Question: I'm working on some PHP that creates a table from a database, and this one section is stumping me, the table heading and footer echoes perfectly fine, but the rows get split up, the contents inside the get put outside the table, but the gets put correctly inside:
Here's what it looks like:

'''
$STH = $DBH->query($query_complete);
// Perform the query
$STH->setFetchMode(PDO::FETCH_ASSOC);
$row = $STH->fetch();
// Initialize our variables used for row counts, etc.
$i = 0;
$prevRowHour = 25; // Start at 25th hour as nothing will match this first-up.
$rowCount = $STH->rowCount();
if($rowCount==0) {
echo 'There are no results for this time frame.';
}
else {
// Create our table heading
echo <<<EOD
<table class="tablesorter" id="trendTable">
<thead>
<tr>
<th>Hour added</th>
<th>Case Number</th>
<th>Device</th>
<th>Component</th>
<th>Tier</th>
<th>Resolved</th>
<th>Exact Time Added</th>
</tr>
</thead>
<tbody>
EOD;
// Save the output into a variable to output after the sort order div
while($row = $STH->fetch()) {
// Check if this hour matches the last.
if ($prevRowHour != $row['hour'] ) {
// If it doesn't -> Create new row
// Then make our fresh row
/* ~~~THIS LINE OUTPUTS WEIRDLY~~~ */ echo '<tr colspan="7">'.$row['hour'].'</tr>'; // THIS OUTPUTS ALL WEIRDLY
}
// Either way, we add a new row.
$prevRowHour = $row['hour'];
$i++;
}
echo <<<EOD
</tbody>
</table><!-- end of trendTable -->
EOD;
}
'''
The line that appears to be having the issue is:
'''
/* THIS LINE OUTPUTS WEIRDLY */ echo '<tr colspan="7">'.$row['hour'].'</tr>'; // THIS OUTPUTS ALL WEIRDLY
'''
Here is the section of HTML this segment has been outputting (Tested in Chrome, Safari and FireFox on OS X) according to the element inspector:
<URL>
Yet in the view-source: it displays properly:
'''
..<tbody><tr colspan="7">13</tr><tr colspan="7">11</tr><tr colspan="7">10</tr>..
'''
I've removed all javascript and disabled it to confirm that it's not an outside issue. It occurs when there is no css/nojs and is pure HTML from the PHP.
I also switched out all the echo'd EOD to a regular single-line string.
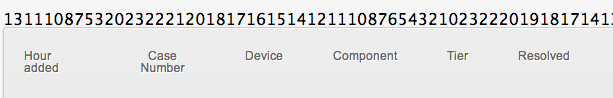
Answer: You don't have any '<td>' elements. Contents of a table that are not in a cell will be rendered above the table. I think you meant '<tr><td colspan="7">'